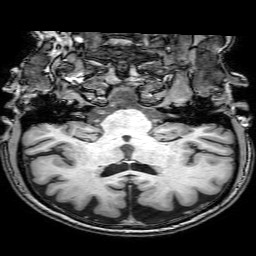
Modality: T1w
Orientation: sagittal
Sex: male
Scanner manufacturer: philips
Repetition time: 0.00824 s
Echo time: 0.00379 s